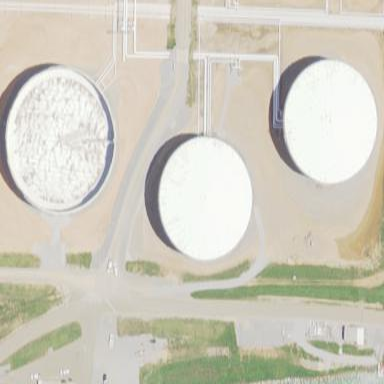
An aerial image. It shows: Storage tank which is man-made and housed in building.